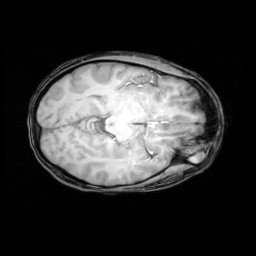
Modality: T1w
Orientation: axial
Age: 21
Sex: female
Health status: healthy
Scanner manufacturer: philips
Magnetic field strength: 3 T
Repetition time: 0.012 s
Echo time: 0.0037 s